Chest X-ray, PA view. Patient: 45 years old, sex F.
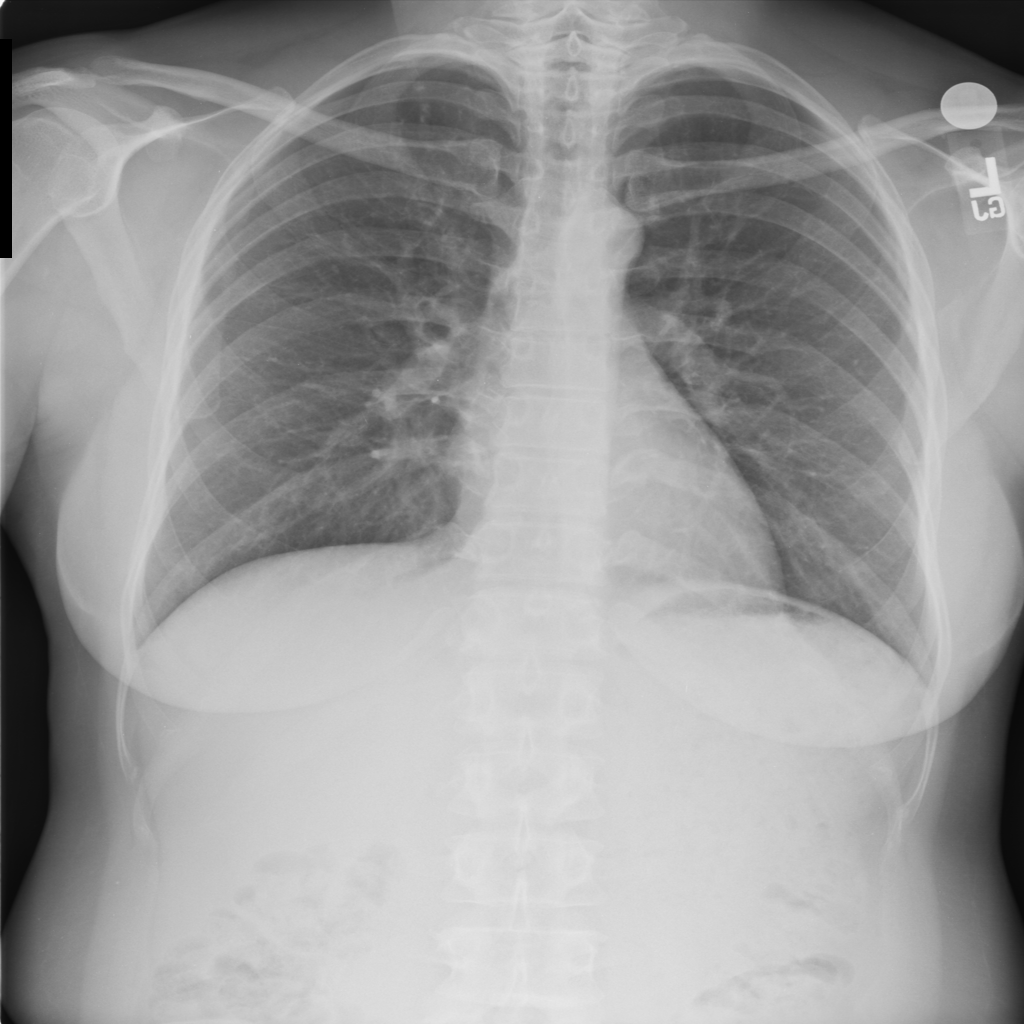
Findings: No Finding